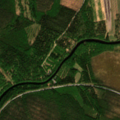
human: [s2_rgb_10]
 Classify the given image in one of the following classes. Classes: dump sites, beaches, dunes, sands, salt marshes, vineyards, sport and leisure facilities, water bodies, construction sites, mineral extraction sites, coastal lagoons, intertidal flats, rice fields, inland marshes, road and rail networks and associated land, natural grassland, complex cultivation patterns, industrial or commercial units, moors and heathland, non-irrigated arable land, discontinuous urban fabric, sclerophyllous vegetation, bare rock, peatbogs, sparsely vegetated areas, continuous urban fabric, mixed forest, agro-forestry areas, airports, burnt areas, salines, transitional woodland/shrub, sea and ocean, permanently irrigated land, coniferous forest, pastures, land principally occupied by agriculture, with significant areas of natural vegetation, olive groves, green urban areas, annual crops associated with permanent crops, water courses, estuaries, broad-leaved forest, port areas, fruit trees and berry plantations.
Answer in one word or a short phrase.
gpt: mixed forest, peatbogs